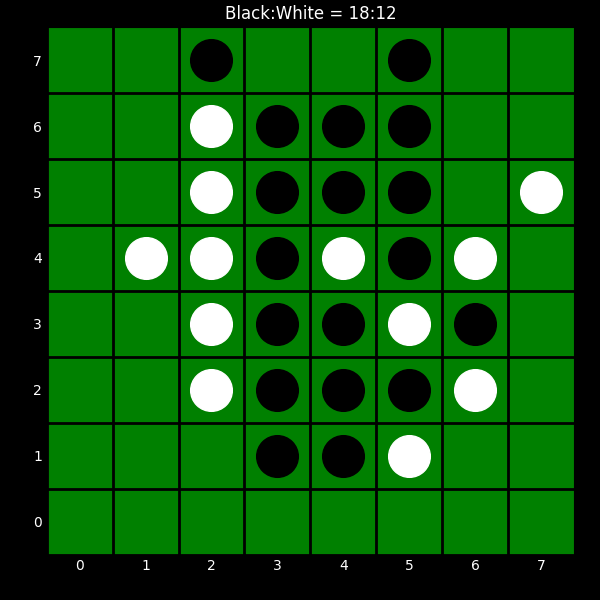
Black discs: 18
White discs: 12